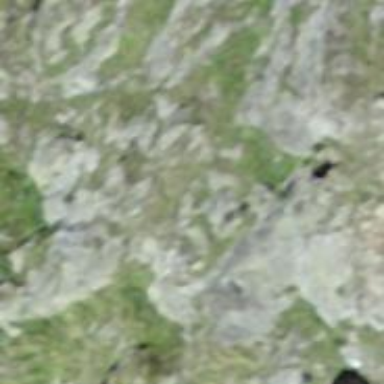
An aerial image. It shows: Cliff in nature.